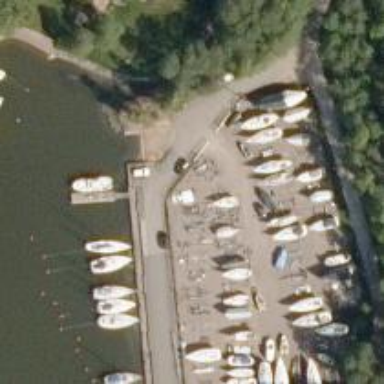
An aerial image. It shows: Slipway on leisure land.